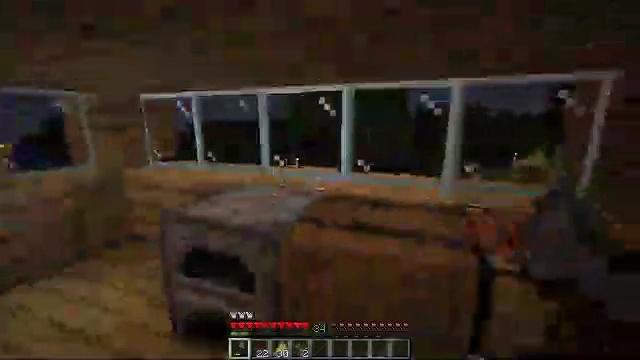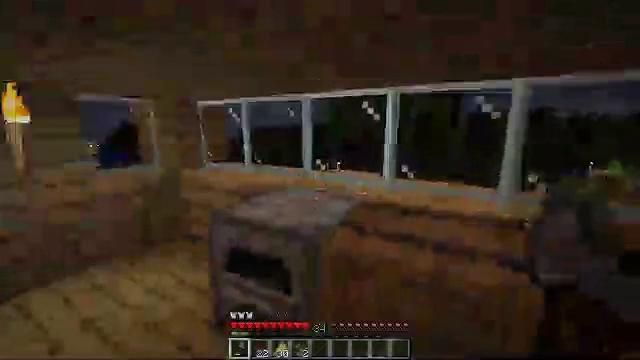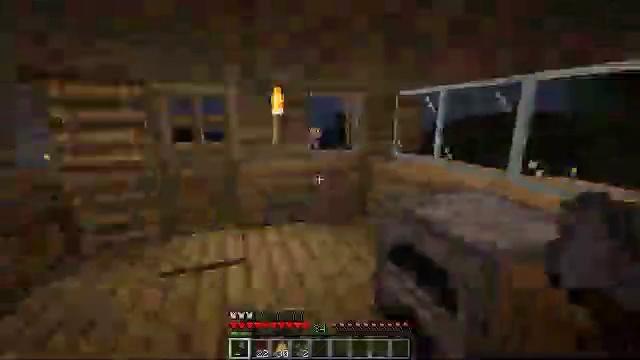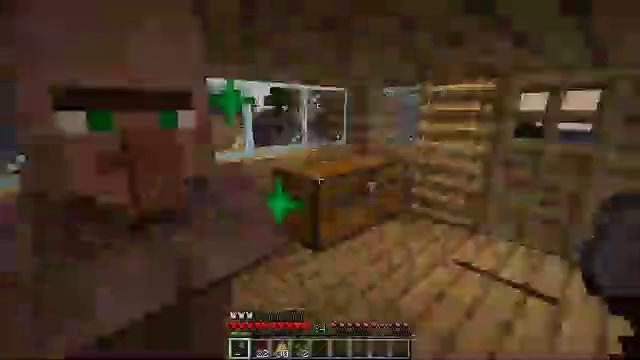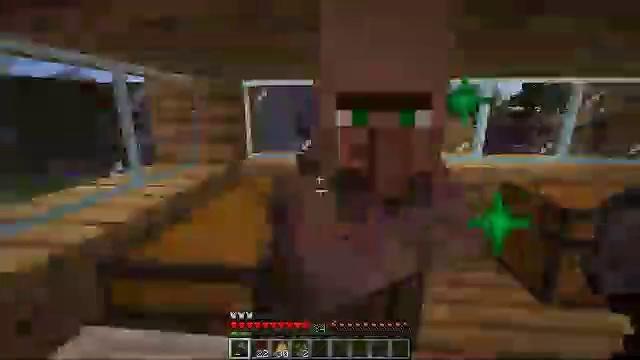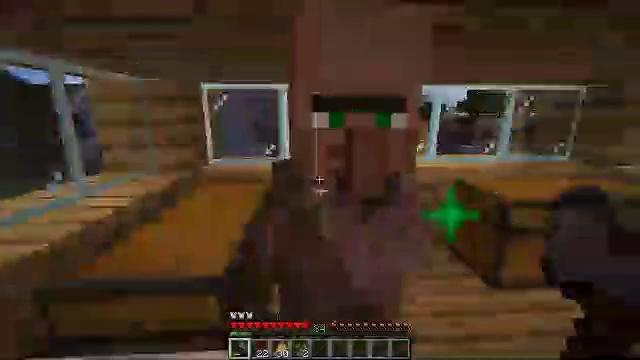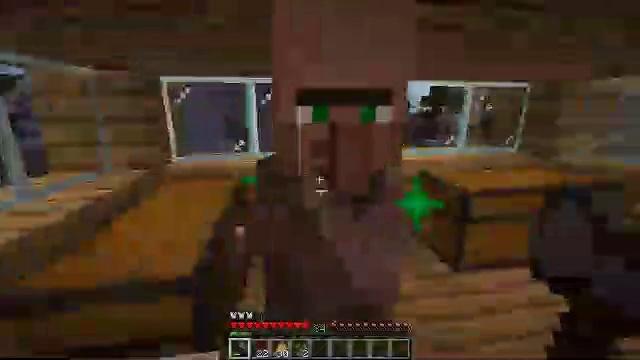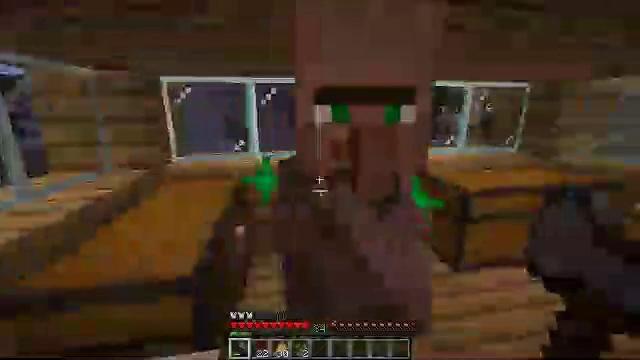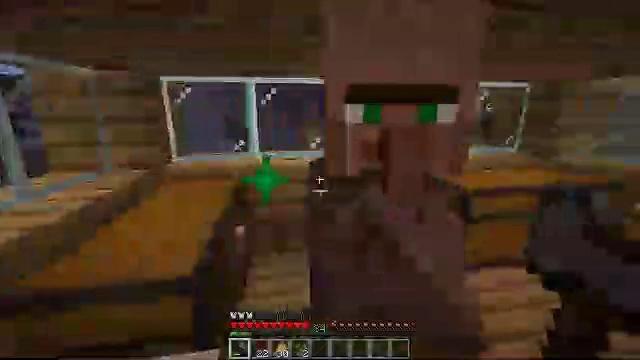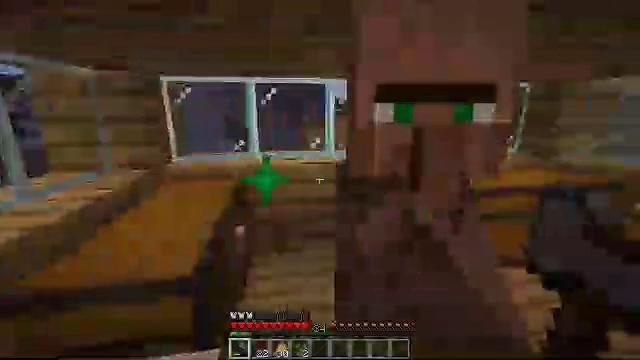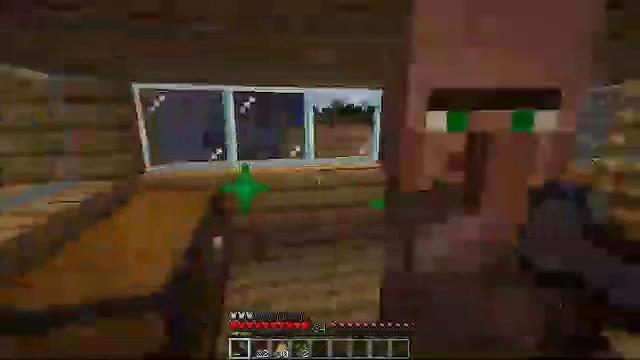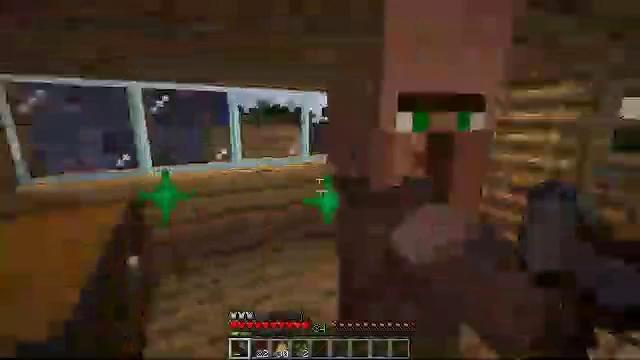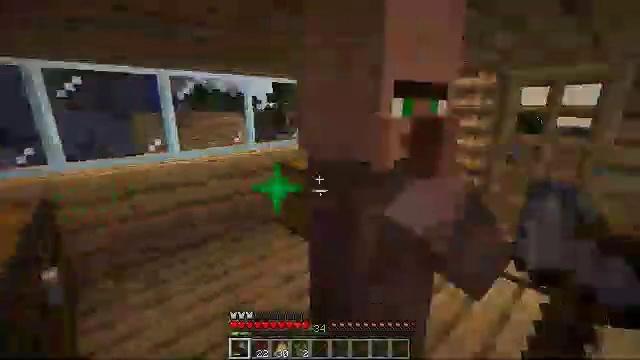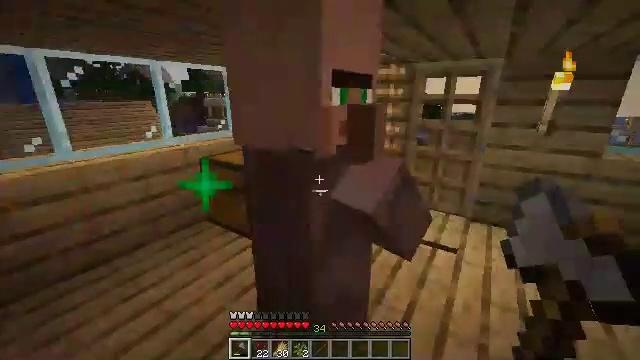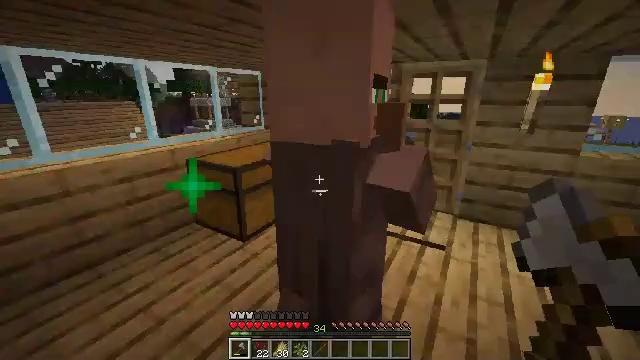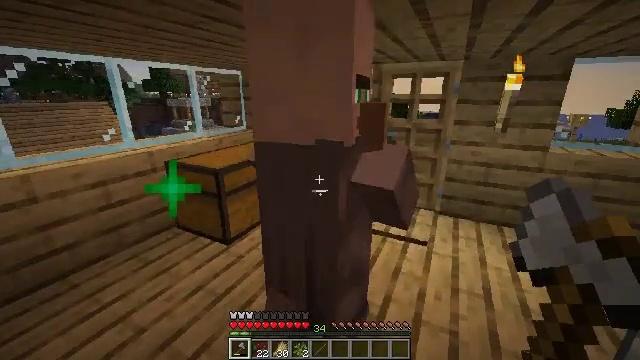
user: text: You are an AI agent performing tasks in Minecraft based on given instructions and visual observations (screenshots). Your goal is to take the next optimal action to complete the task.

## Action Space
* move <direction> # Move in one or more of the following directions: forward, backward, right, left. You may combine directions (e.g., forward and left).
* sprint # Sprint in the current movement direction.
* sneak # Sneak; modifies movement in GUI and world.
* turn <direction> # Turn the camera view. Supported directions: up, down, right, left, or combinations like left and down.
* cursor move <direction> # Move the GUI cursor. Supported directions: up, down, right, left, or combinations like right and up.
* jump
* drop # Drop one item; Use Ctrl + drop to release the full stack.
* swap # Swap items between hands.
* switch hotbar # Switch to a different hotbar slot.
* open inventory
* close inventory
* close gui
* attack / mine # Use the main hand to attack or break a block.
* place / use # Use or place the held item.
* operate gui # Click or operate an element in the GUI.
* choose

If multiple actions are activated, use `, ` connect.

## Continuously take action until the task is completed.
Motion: motion action
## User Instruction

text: Recycle the loom from its place.
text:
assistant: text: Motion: move right, turn left
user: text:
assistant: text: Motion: turn left and down
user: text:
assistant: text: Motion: turn left and down
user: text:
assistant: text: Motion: turn left
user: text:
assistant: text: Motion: turn right
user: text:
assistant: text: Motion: turn right and down
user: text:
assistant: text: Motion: no_op
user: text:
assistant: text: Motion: no_op
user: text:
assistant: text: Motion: no_op
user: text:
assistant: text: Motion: turn right and up
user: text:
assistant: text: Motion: turn right
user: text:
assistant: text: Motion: turn right and down
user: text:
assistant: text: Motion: turn right and down
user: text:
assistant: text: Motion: turn right
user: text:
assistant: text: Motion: turn right
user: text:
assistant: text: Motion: turn right
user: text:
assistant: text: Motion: no_op
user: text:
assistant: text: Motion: no_op
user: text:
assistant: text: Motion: no_op
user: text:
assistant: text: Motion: move forward
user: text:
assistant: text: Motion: move forward
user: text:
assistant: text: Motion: move forward, turn right
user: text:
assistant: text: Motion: move forward, turn right
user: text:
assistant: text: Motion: move forward
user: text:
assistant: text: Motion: move forward
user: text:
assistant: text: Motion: move forward
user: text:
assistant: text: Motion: move forward, turn right
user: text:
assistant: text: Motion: move forward, turn right
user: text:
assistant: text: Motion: move forward
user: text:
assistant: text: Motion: no_op